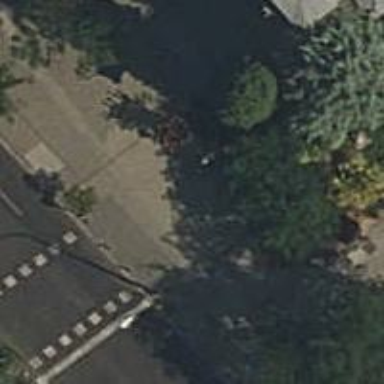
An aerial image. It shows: Footway made of paving stones.